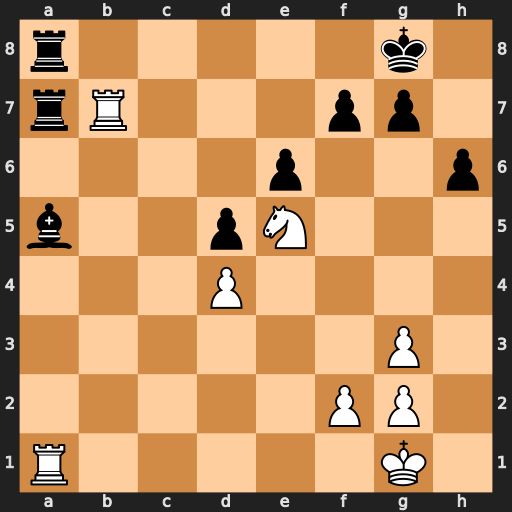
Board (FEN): r5k1/rR3pp1/4p2p/b2pN3/3P4/6P1/5PP1/R5K1
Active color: w
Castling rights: -
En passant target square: -
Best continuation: Rxa7 Rxa7 Nc6